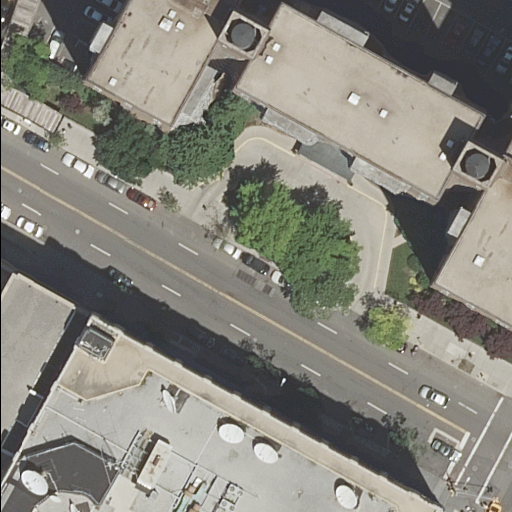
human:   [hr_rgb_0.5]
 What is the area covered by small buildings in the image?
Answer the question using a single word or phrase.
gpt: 10m2

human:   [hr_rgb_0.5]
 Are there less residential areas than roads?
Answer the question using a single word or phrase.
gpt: yes

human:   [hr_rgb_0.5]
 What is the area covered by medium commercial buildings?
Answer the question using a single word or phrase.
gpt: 0m2

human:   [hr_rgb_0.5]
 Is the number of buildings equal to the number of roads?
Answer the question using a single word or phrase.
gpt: no

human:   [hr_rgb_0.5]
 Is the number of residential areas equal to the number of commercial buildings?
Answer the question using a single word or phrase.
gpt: no

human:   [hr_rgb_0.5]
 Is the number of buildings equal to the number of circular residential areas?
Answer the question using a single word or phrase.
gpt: no

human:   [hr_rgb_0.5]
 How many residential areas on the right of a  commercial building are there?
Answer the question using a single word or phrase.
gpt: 0

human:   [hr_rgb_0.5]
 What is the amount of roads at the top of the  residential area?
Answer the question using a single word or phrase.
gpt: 0

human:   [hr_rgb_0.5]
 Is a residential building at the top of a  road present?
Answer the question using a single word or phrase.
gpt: yes

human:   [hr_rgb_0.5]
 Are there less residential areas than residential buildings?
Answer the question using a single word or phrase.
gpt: yes

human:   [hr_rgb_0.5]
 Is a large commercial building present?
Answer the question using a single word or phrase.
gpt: no

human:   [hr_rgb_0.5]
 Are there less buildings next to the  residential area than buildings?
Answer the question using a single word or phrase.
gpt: no

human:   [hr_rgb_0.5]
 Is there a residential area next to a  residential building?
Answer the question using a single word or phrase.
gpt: yes

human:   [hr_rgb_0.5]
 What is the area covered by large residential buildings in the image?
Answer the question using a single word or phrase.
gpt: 2789m2

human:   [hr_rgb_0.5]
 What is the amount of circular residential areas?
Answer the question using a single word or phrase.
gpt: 0

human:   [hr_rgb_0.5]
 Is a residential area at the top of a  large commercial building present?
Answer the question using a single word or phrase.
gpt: no

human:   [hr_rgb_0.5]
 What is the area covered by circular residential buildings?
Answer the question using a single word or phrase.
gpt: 0m2

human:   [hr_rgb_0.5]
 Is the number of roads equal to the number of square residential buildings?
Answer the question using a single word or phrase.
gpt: no

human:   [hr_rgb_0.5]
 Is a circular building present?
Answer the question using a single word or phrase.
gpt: no

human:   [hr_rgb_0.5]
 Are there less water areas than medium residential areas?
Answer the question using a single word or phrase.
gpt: no

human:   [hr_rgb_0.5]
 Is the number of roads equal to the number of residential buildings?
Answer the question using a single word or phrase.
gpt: no

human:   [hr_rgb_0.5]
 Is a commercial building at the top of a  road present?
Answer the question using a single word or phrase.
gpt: no

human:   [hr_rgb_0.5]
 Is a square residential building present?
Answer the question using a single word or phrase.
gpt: no

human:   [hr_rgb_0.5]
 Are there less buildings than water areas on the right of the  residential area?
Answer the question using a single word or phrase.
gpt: no

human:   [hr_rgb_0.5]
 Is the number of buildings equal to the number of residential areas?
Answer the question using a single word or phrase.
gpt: no

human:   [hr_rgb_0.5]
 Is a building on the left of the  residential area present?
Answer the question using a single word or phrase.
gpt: yes

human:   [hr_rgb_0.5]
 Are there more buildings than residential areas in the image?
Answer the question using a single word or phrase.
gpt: yes

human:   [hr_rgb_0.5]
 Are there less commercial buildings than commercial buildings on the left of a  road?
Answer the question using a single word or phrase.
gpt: no

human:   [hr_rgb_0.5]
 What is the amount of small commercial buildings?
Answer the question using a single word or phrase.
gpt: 0

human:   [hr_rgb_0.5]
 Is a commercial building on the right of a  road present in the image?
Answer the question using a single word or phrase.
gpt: no

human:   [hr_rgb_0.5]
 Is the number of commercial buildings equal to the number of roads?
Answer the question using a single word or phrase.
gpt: no

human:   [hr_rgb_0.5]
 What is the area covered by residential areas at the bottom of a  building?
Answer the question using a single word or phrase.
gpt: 0m2

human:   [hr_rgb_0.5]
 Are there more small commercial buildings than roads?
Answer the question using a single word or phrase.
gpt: no

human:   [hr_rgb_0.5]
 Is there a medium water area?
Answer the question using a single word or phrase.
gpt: no

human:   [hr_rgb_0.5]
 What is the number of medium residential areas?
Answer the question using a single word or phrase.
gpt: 0

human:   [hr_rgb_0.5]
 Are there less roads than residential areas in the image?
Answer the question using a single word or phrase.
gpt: no